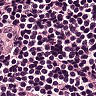
Metastatic tissue present: no